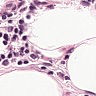
Metastatic tissue present: no